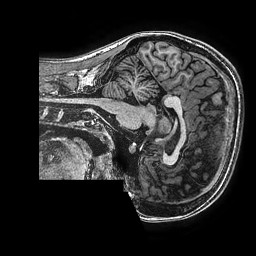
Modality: T1w
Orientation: sagittal
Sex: female
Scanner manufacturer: ge
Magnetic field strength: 3 T
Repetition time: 0.00766 s
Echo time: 0.003476 s